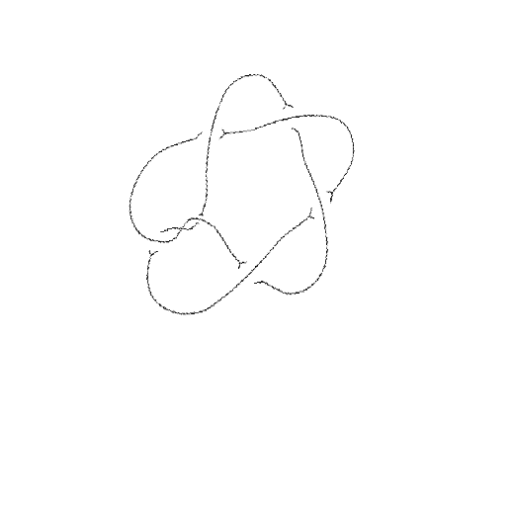
Crossing number: 7